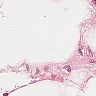
Metastatic tissue present: no